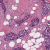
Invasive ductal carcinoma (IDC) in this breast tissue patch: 1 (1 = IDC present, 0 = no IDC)